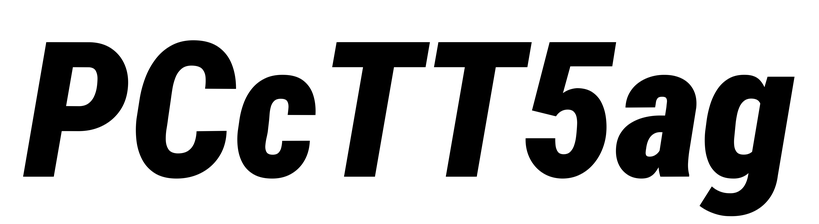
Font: Roboto-Italic_Condensed_Black_Italic